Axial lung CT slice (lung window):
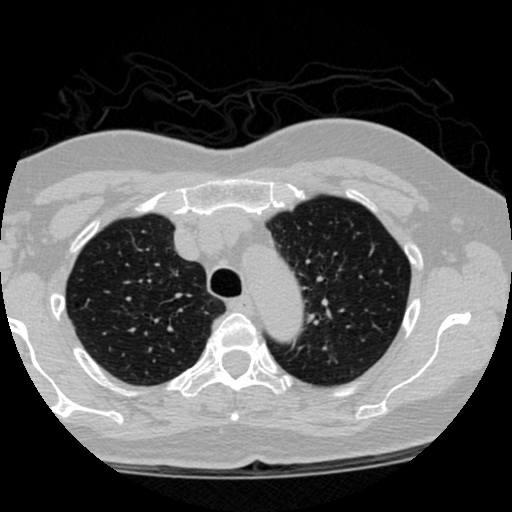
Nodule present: no